Field crop: maize
Growth stage: 1
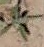
Species: atriplex